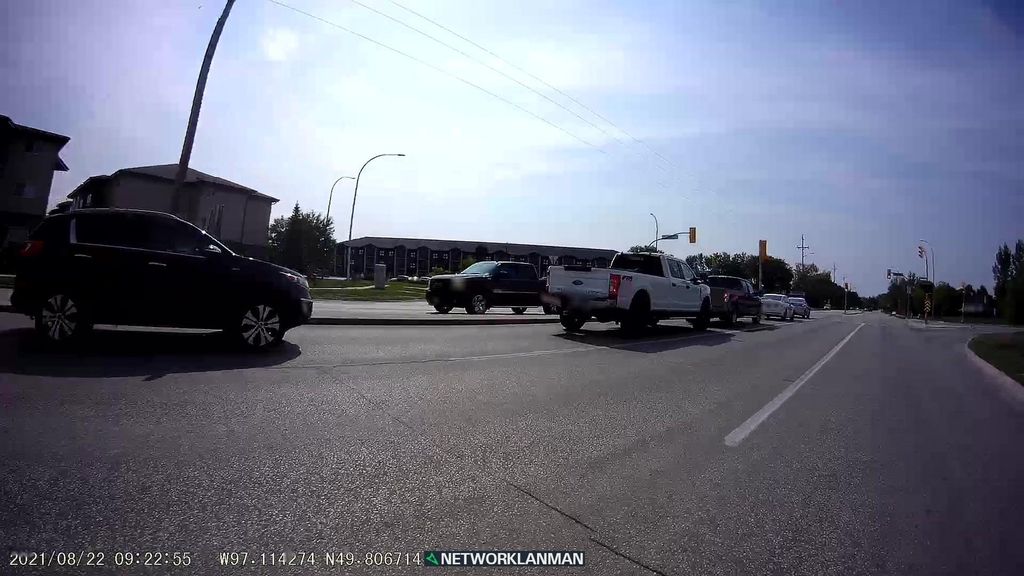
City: winnipeg